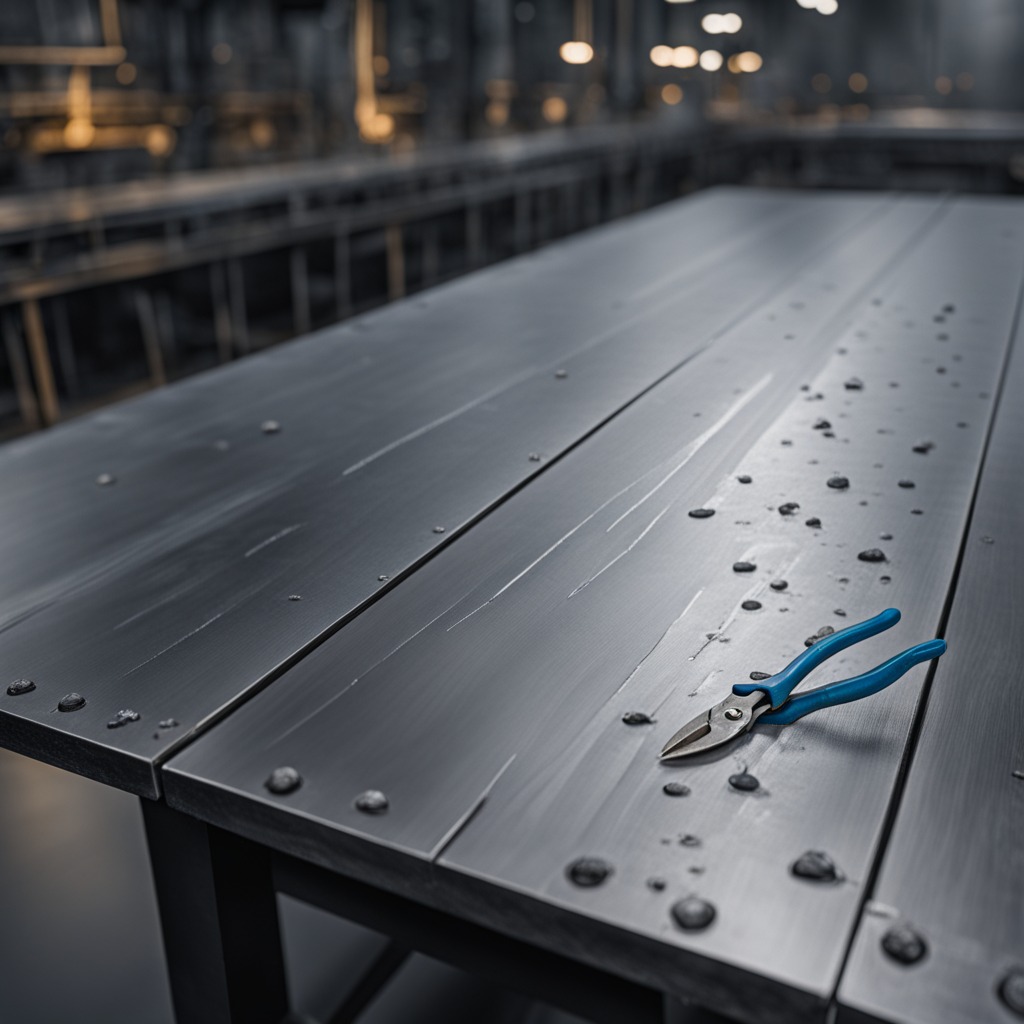
A plier lies on a cold steel table in a mining workshop.